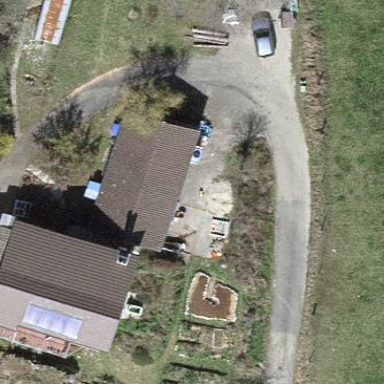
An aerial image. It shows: Farmyard area.